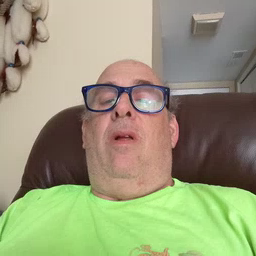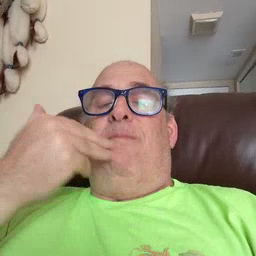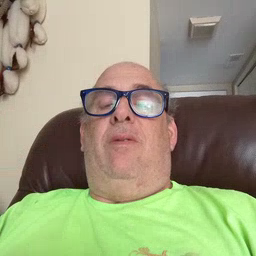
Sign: better